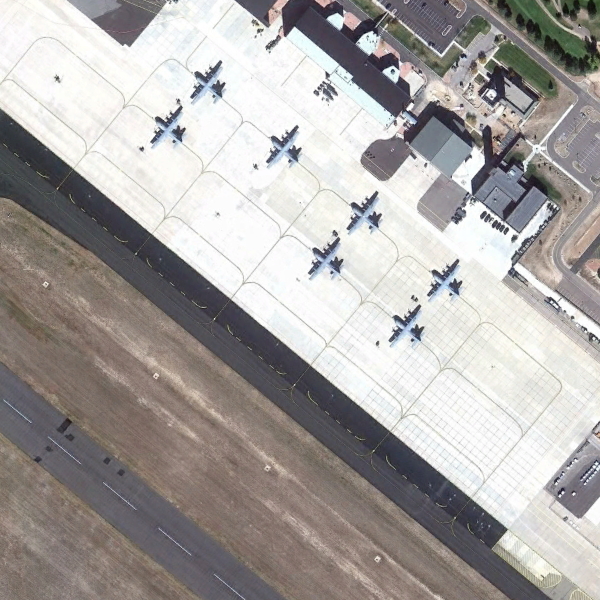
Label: Airport